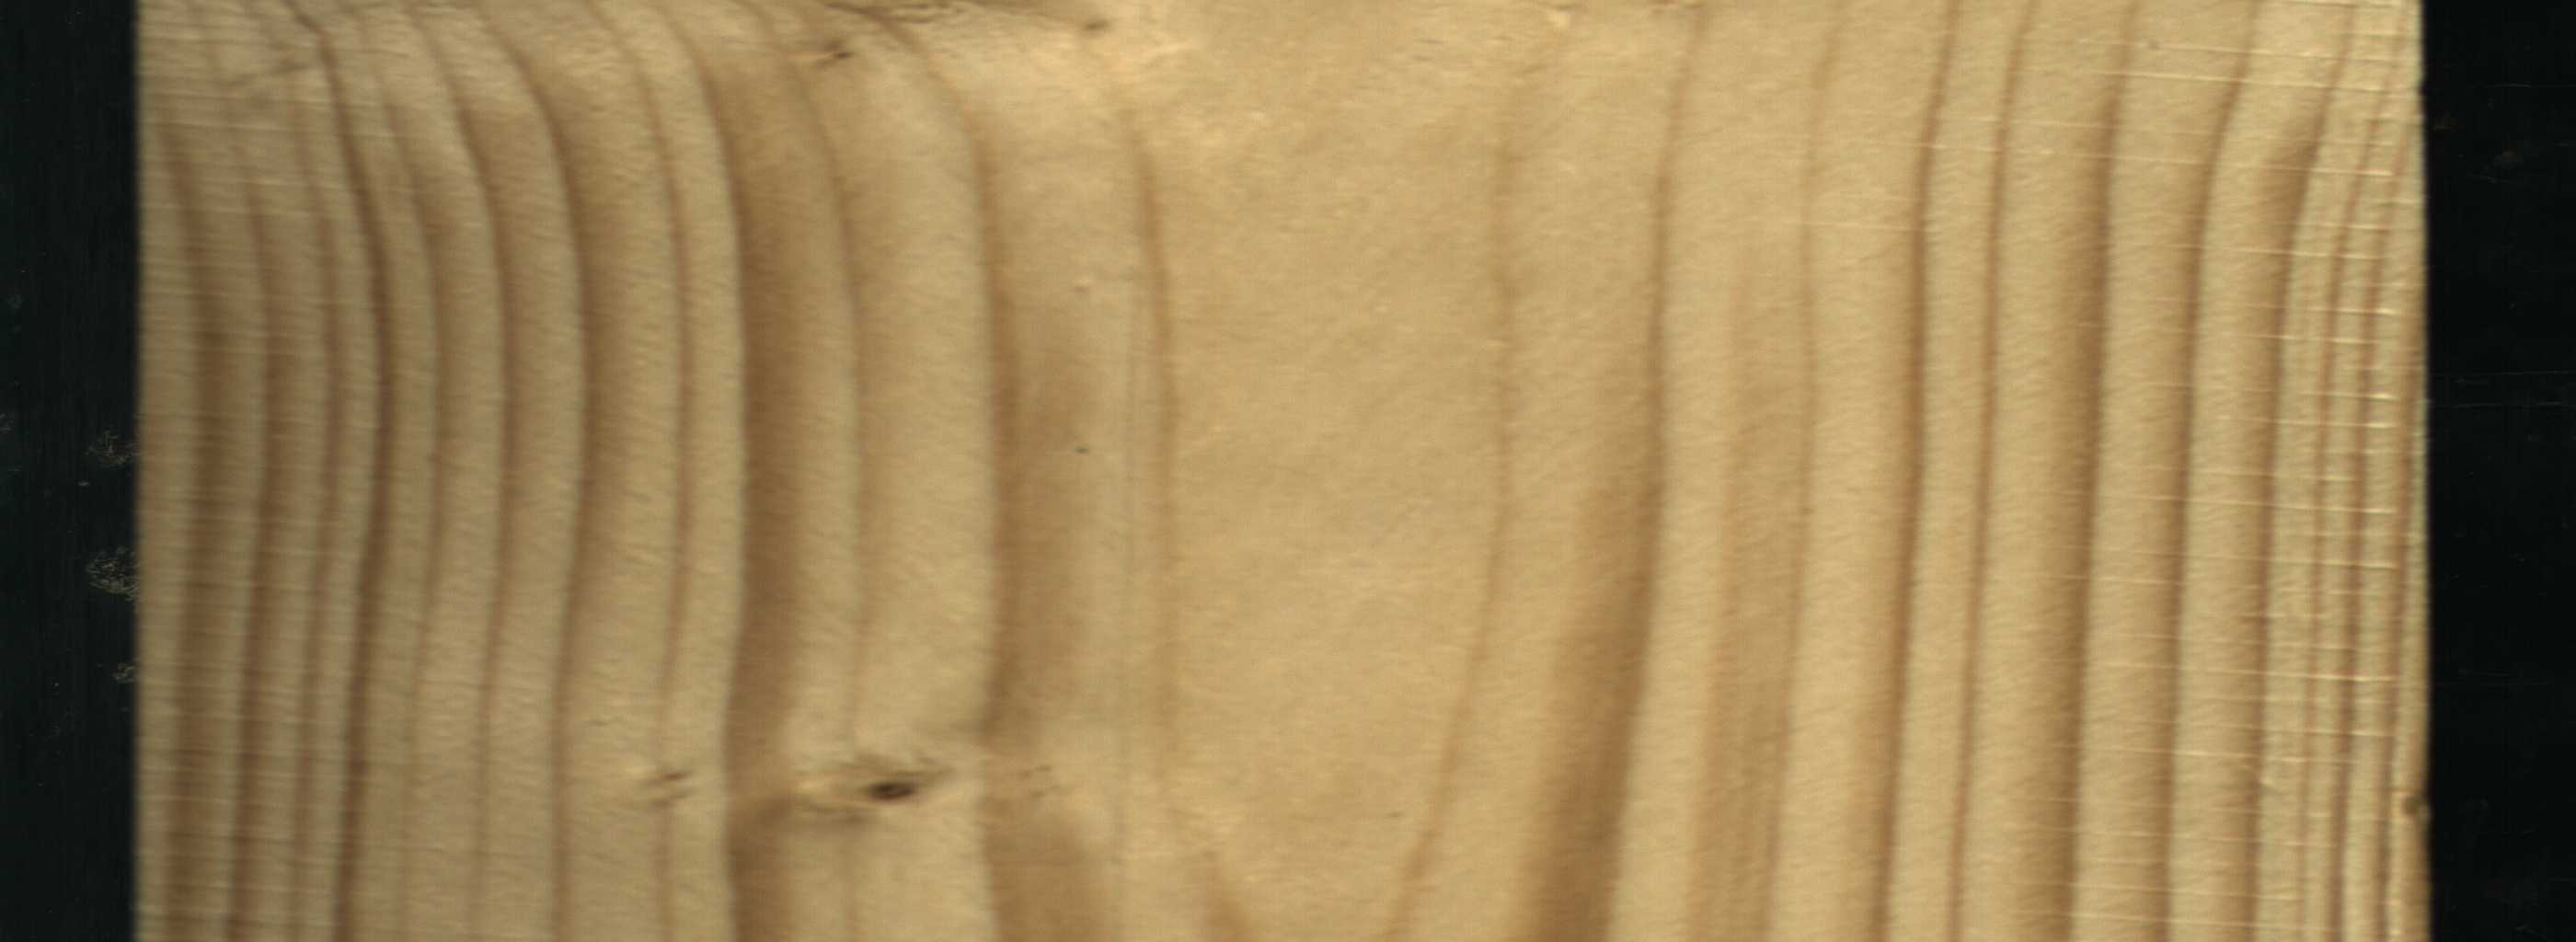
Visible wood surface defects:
Quartzity
Live_Knot